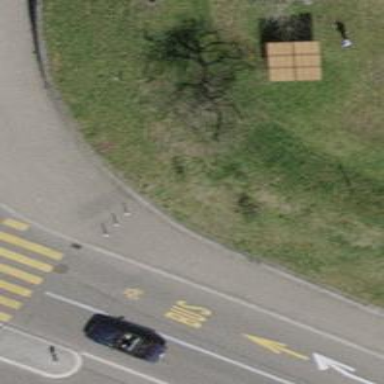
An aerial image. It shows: Bollard barrier.